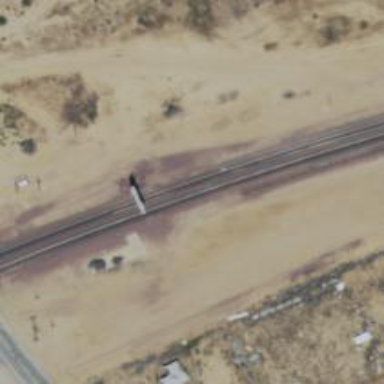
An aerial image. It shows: Railway signal.